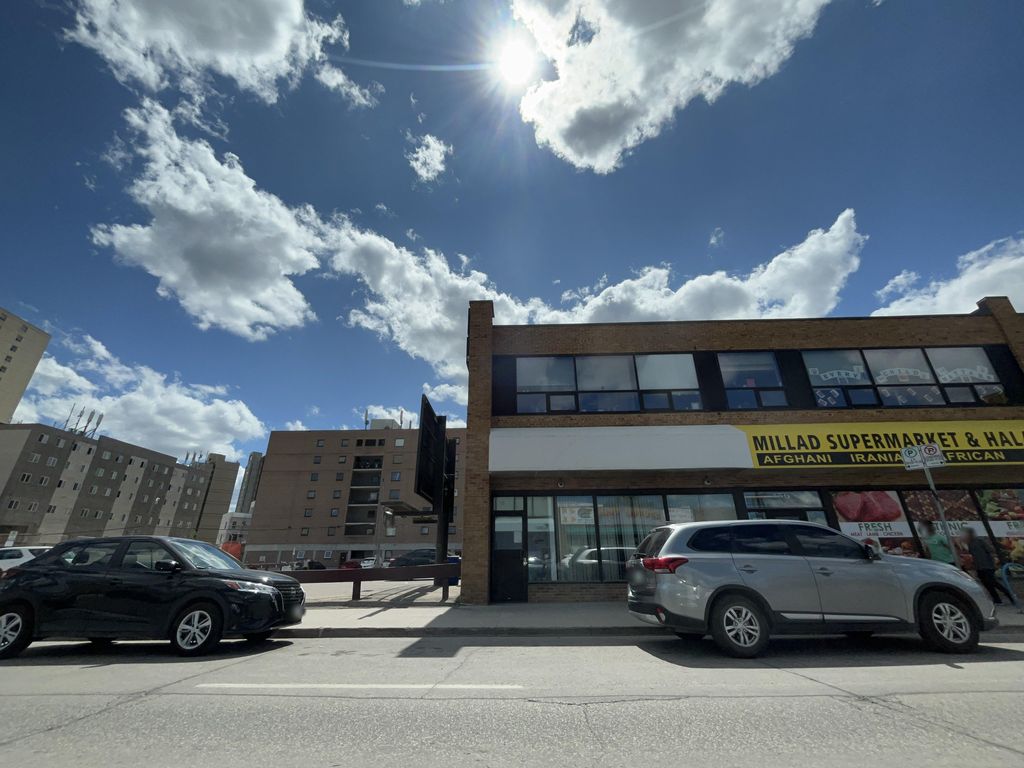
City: winnipeg